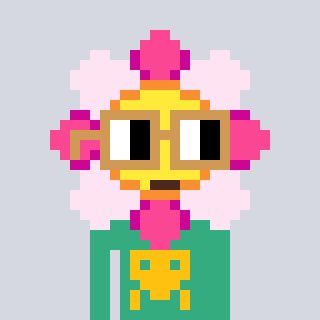
a pixel art character with square brown glasses, a flower-shaped head and a teal-colored body on a cool background